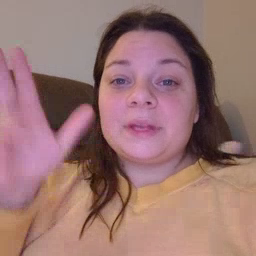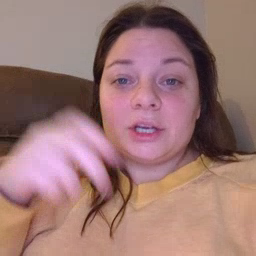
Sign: hear